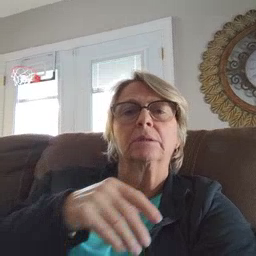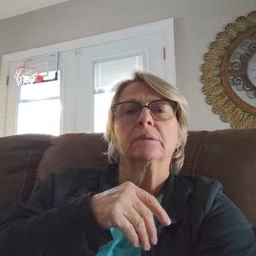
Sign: person